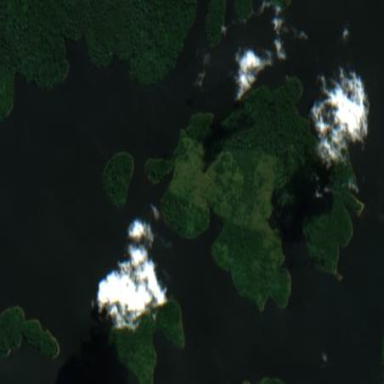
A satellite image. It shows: Island.